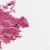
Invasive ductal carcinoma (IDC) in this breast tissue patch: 0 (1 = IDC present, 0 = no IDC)